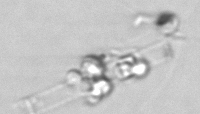
Label: Leptocylindrus_mediterraneus